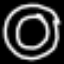
Label: donut